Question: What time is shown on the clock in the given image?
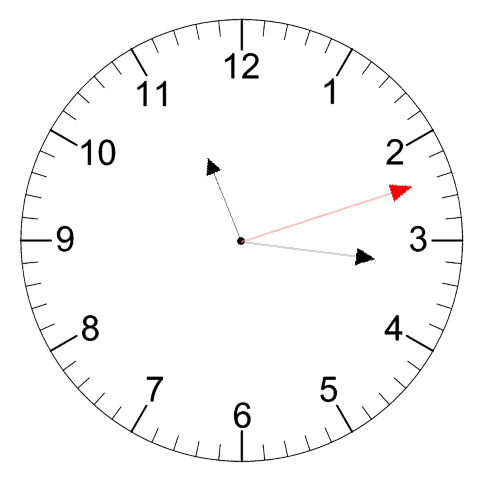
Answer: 11:16:12